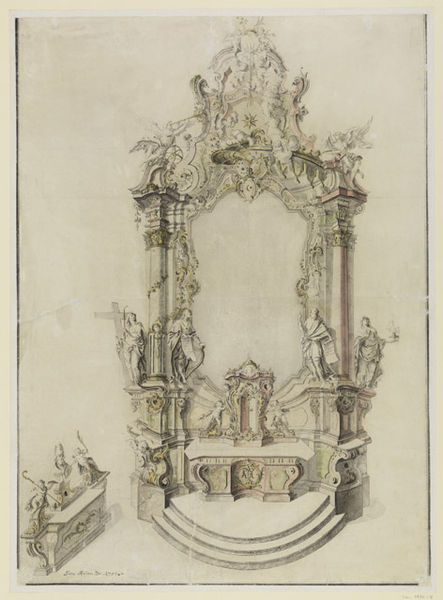
Titel: Alternativentwurf für einen Marienaltar
Künstler: Franz Anton Dirr
Standort: Karlsruhe
Institution: Staatliche Kunsthalle Karlsruhe
Schlagwörter: beige, grau, arch, architecture, balcony, bishop, church, column, columns, corinthian, hands, lamp, men, ornate, people, pope, priest, red, religious, stairs, steps, throne, white, window, women, black, figures, gilded, green, robe, theatre, yellow, decorative, flowers, mirror, pink, print, reflection, wood, angel, angels, classical, horses, mass, stone, baroque, drawing, paper, black and white, decoration, frame, gilt, ornament, etching, line, sketch, saint, cross, curls, sculpture, statue, marble, mann, weiss, garland, leaves, design, draft, theater, art, statues, pencil, religion, lines, horse, book, cane, christ, furnishing, figure, rough, pillar, papier, neoclassical, humans, altar, fenster, carving, ornamental, rococo, saints, stick, pray, staff, star, mantel, trumpet, insignia, barock, zeichnung, curves, dragons, kirche, niche, bischof, performance, stage, plinth, rokoko, furniture, stab, detailed, treppe, kupferstich, kanzel, eingang, pillars, radierung, verzierung, capitals, mannerist, carved, carvings, project, carve, schetch, intricate, decor, sacral, rounded, set, druckgrafik, designs, shrine, seahorses, piece, oltar, prist, verzierungen, tabernacle, shephard's crook, shepherd's crook, bischhof, tatues